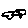
Label: fish